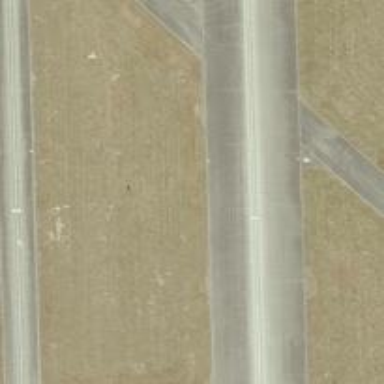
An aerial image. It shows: Runway surface made of asphalt at airport.